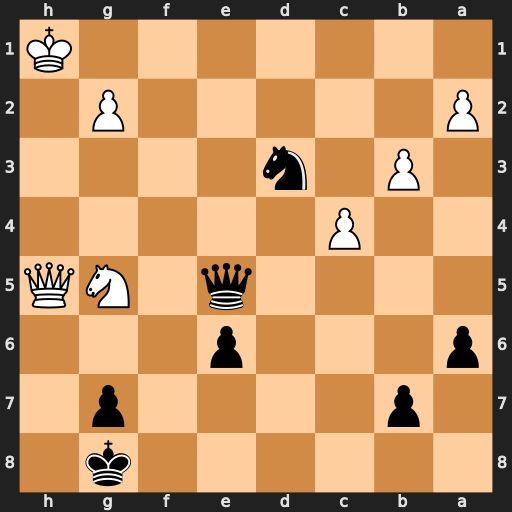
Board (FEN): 6k1/1p4p1/p3p3/4q1NQ/2P5/1P1n4/P5P1/7K
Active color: b
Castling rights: -
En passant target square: -
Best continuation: Nf2+ Kg1 Qe1+ Kh2 Qh1+